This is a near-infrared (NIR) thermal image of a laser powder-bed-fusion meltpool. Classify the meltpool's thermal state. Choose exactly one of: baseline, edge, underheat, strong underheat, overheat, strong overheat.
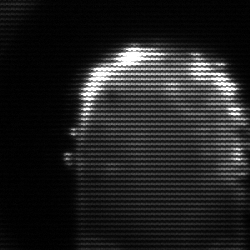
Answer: baseline